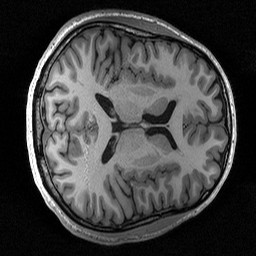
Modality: T1w
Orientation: axial
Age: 25
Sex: male